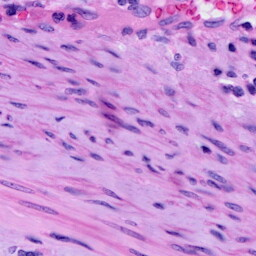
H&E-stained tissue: Cervix